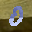
Label: 0